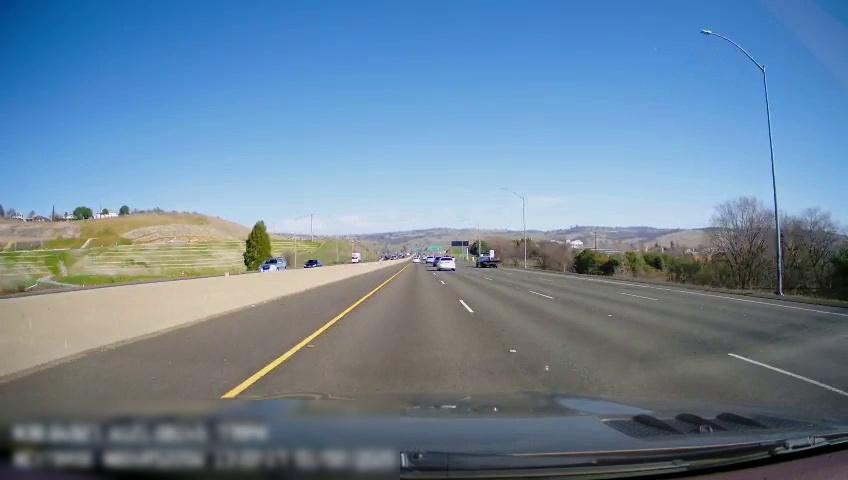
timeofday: Day
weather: Sunny
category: Drivable Space
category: Vehicles | SUV
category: Vehicles | Car
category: Vehicles | Other LV
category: Vehicles | Car
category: Vehicles | Other LV
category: Lanes | Current Lane
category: Lanes | Current Lane
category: Lanes | Alternate Lane
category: Lanes | Alternate Lane
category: Lanes | Alternate Lane